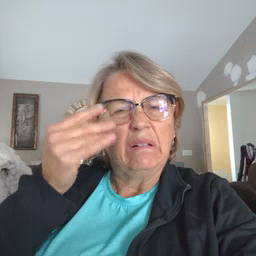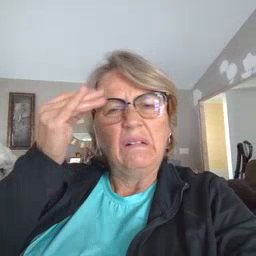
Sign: think